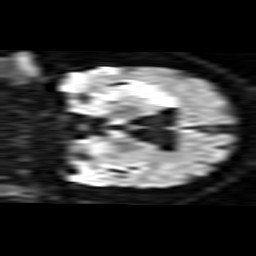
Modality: TRACE
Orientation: coronal
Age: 54
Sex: male
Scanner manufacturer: philips
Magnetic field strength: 1.5 T
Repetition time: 4.819 s
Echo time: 0.07764 s